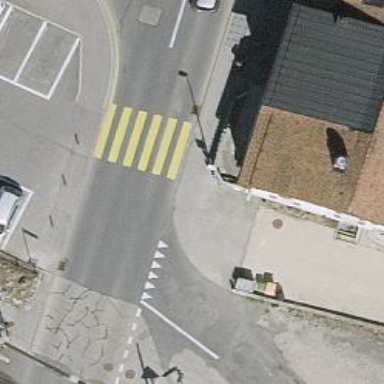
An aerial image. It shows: Marked crossing on the road.